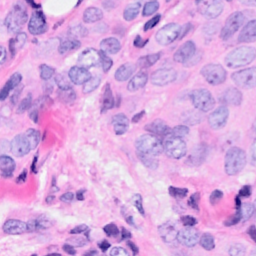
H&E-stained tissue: Breast